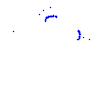
Particle: proton